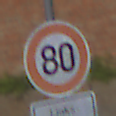
Verkehrszeichen: Geschwindigkeit80
Zusatzzeichen unten: HinweiseAufGefahrenDurchVerbaleAngabe9
Umgebung: Outdoor, Suburban
Tageszeit: MorningAfternoon
Wetter: PartlyCloudy
Licht: Natural
Jahreszeit: NotSpecified
Kontrast: HighContrast